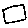
Label: square